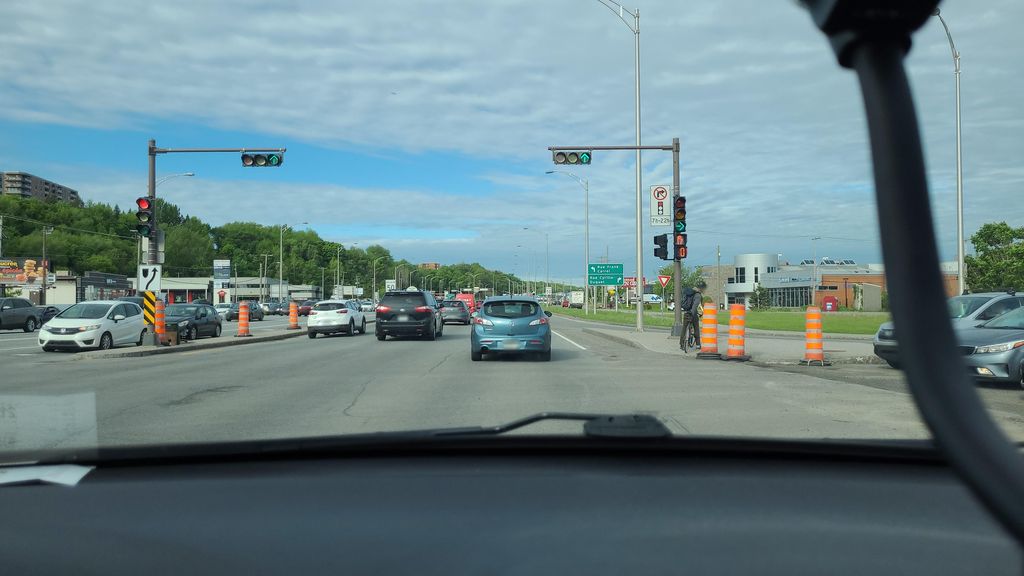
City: quebec_city